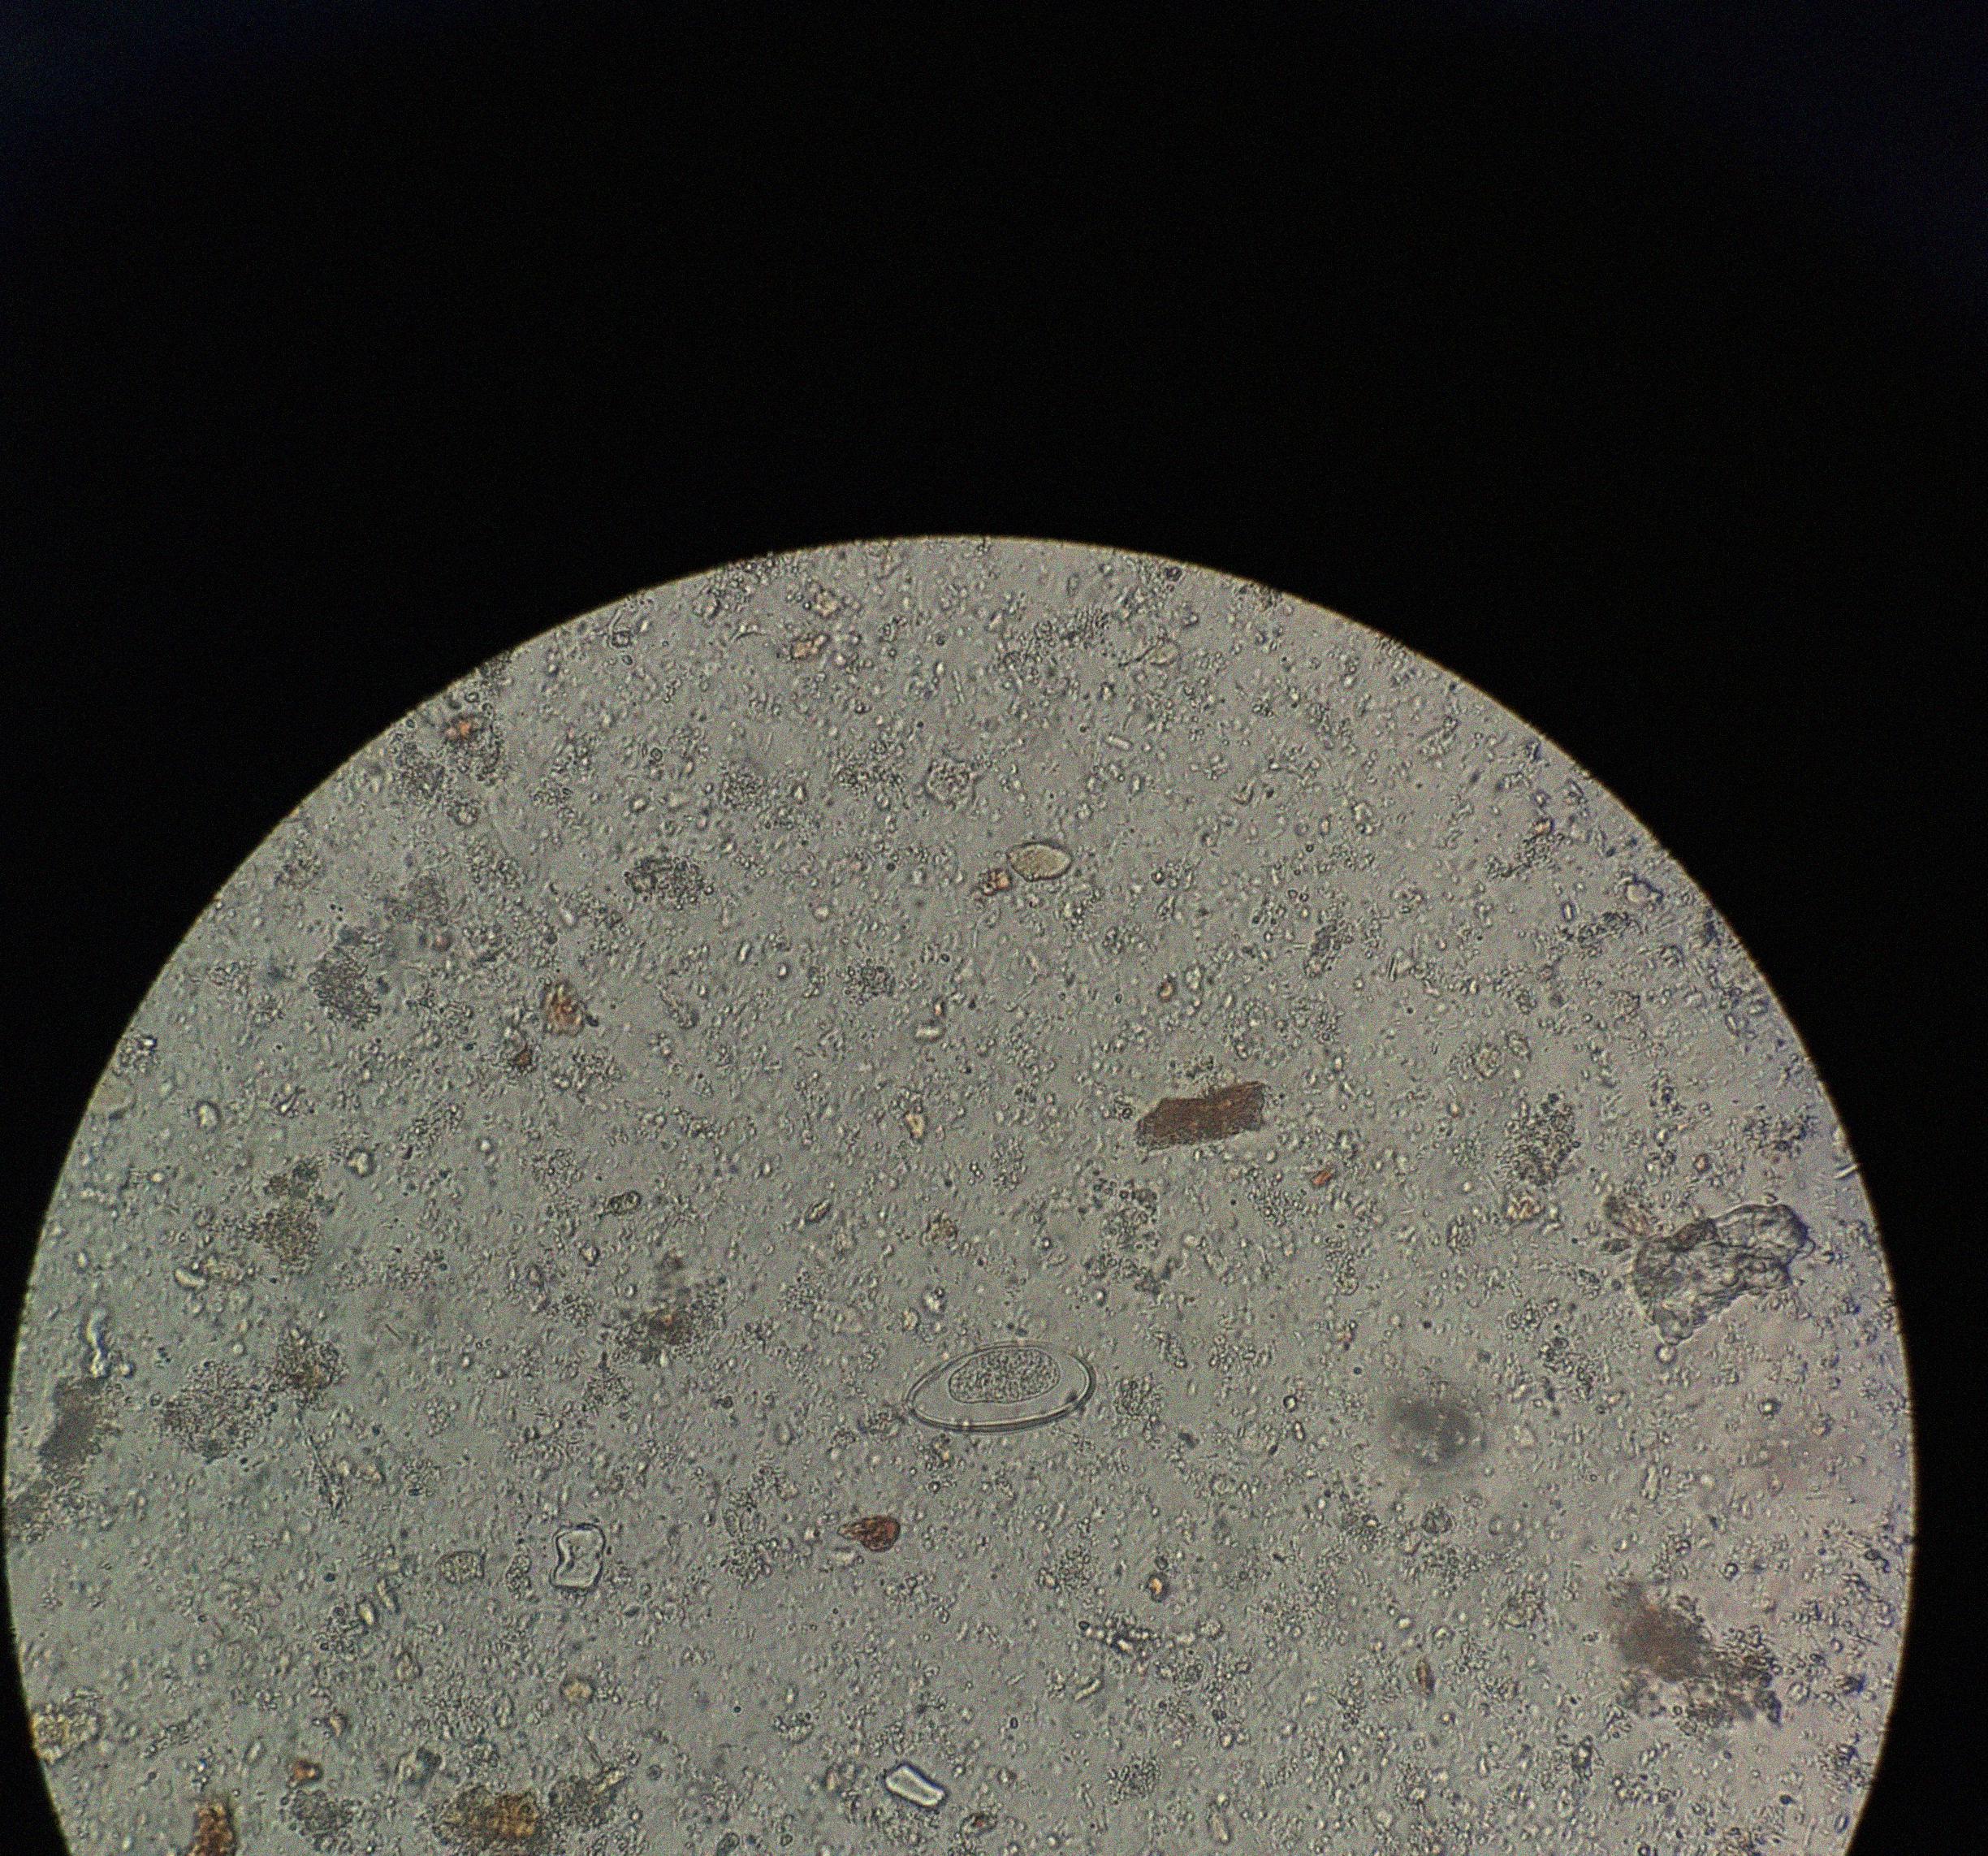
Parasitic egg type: Enterobius vermicularis